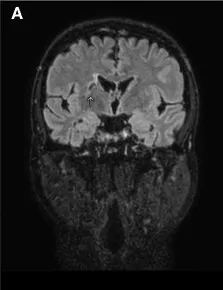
MRI of the brain after 3 months of follow-up. T2/fluid-attenuated inversion recovery (FLAIR) coronal.
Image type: radiology (mri)